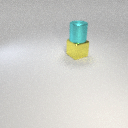
large cyan metal cylinder above large yellow metal cube